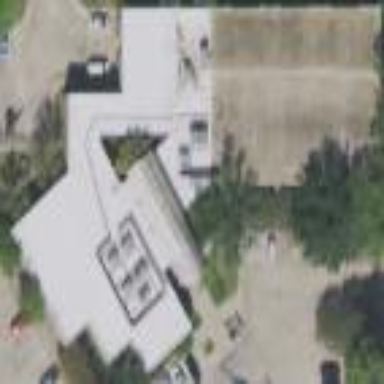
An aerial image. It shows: Library building.